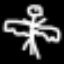
Label: angel